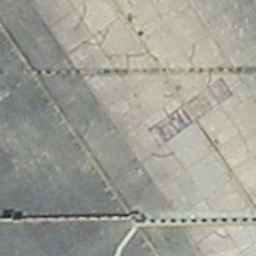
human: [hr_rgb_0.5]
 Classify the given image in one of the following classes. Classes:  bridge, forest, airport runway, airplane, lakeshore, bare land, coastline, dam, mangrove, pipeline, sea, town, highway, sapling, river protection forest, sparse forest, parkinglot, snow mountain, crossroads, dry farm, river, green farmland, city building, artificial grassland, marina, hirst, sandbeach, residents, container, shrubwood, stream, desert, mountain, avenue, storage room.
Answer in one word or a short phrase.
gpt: airport runway